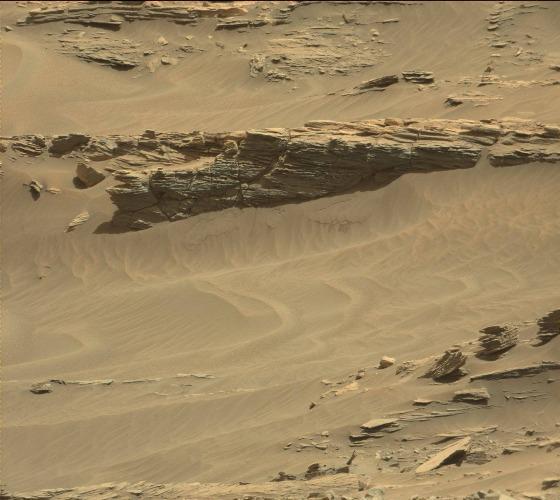
Terrain classes present: Bedrock, Gravel / Sand / Soil, Rock, Shadow